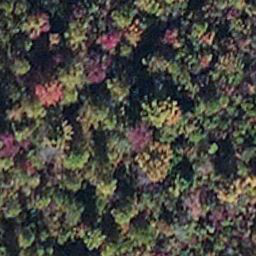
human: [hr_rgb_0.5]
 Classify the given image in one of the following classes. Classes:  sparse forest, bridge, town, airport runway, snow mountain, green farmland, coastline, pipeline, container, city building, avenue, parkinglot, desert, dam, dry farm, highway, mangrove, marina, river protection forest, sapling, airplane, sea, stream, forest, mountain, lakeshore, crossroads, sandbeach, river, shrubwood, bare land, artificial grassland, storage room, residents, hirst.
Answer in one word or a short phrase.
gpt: mangrove